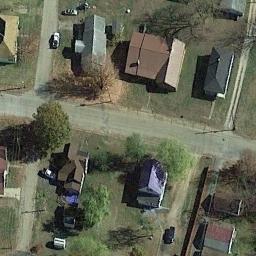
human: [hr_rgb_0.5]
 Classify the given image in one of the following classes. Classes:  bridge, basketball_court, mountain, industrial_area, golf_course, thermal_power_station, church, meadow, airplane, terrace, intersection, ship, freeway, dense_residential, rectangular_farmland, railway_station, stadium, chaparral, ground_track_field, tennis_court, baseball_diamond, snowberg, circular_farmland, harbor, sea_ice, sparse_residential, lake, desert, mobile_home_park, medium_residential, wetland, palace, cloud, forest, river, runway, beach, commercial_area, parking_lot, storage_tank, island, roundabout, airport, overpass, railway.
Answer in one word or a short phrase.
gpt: medium_residential